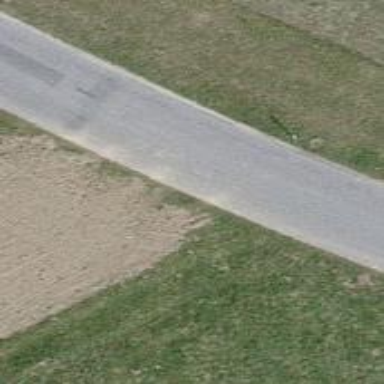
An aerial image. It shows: Unclassified road with asphalt surface.